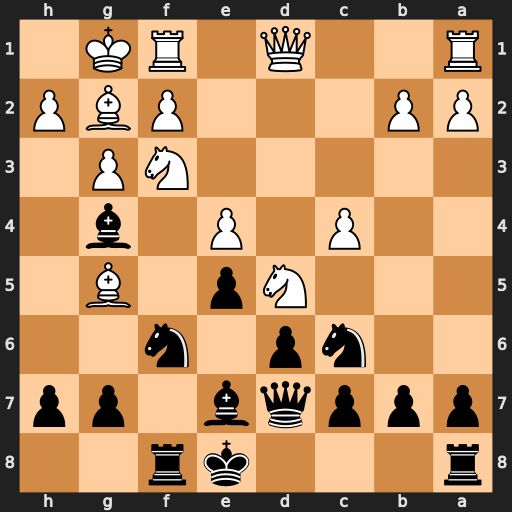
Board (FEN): r3kr2/pppqb1pp/2np1n2/3Np1B1/2P1P1b1/5NP1/PP3PBP/R2Q1RK1
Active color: b
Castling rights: q
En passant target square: -
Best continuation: Nxd5 cxd5 Nd4 Nxd4 Bxd1